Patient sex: M
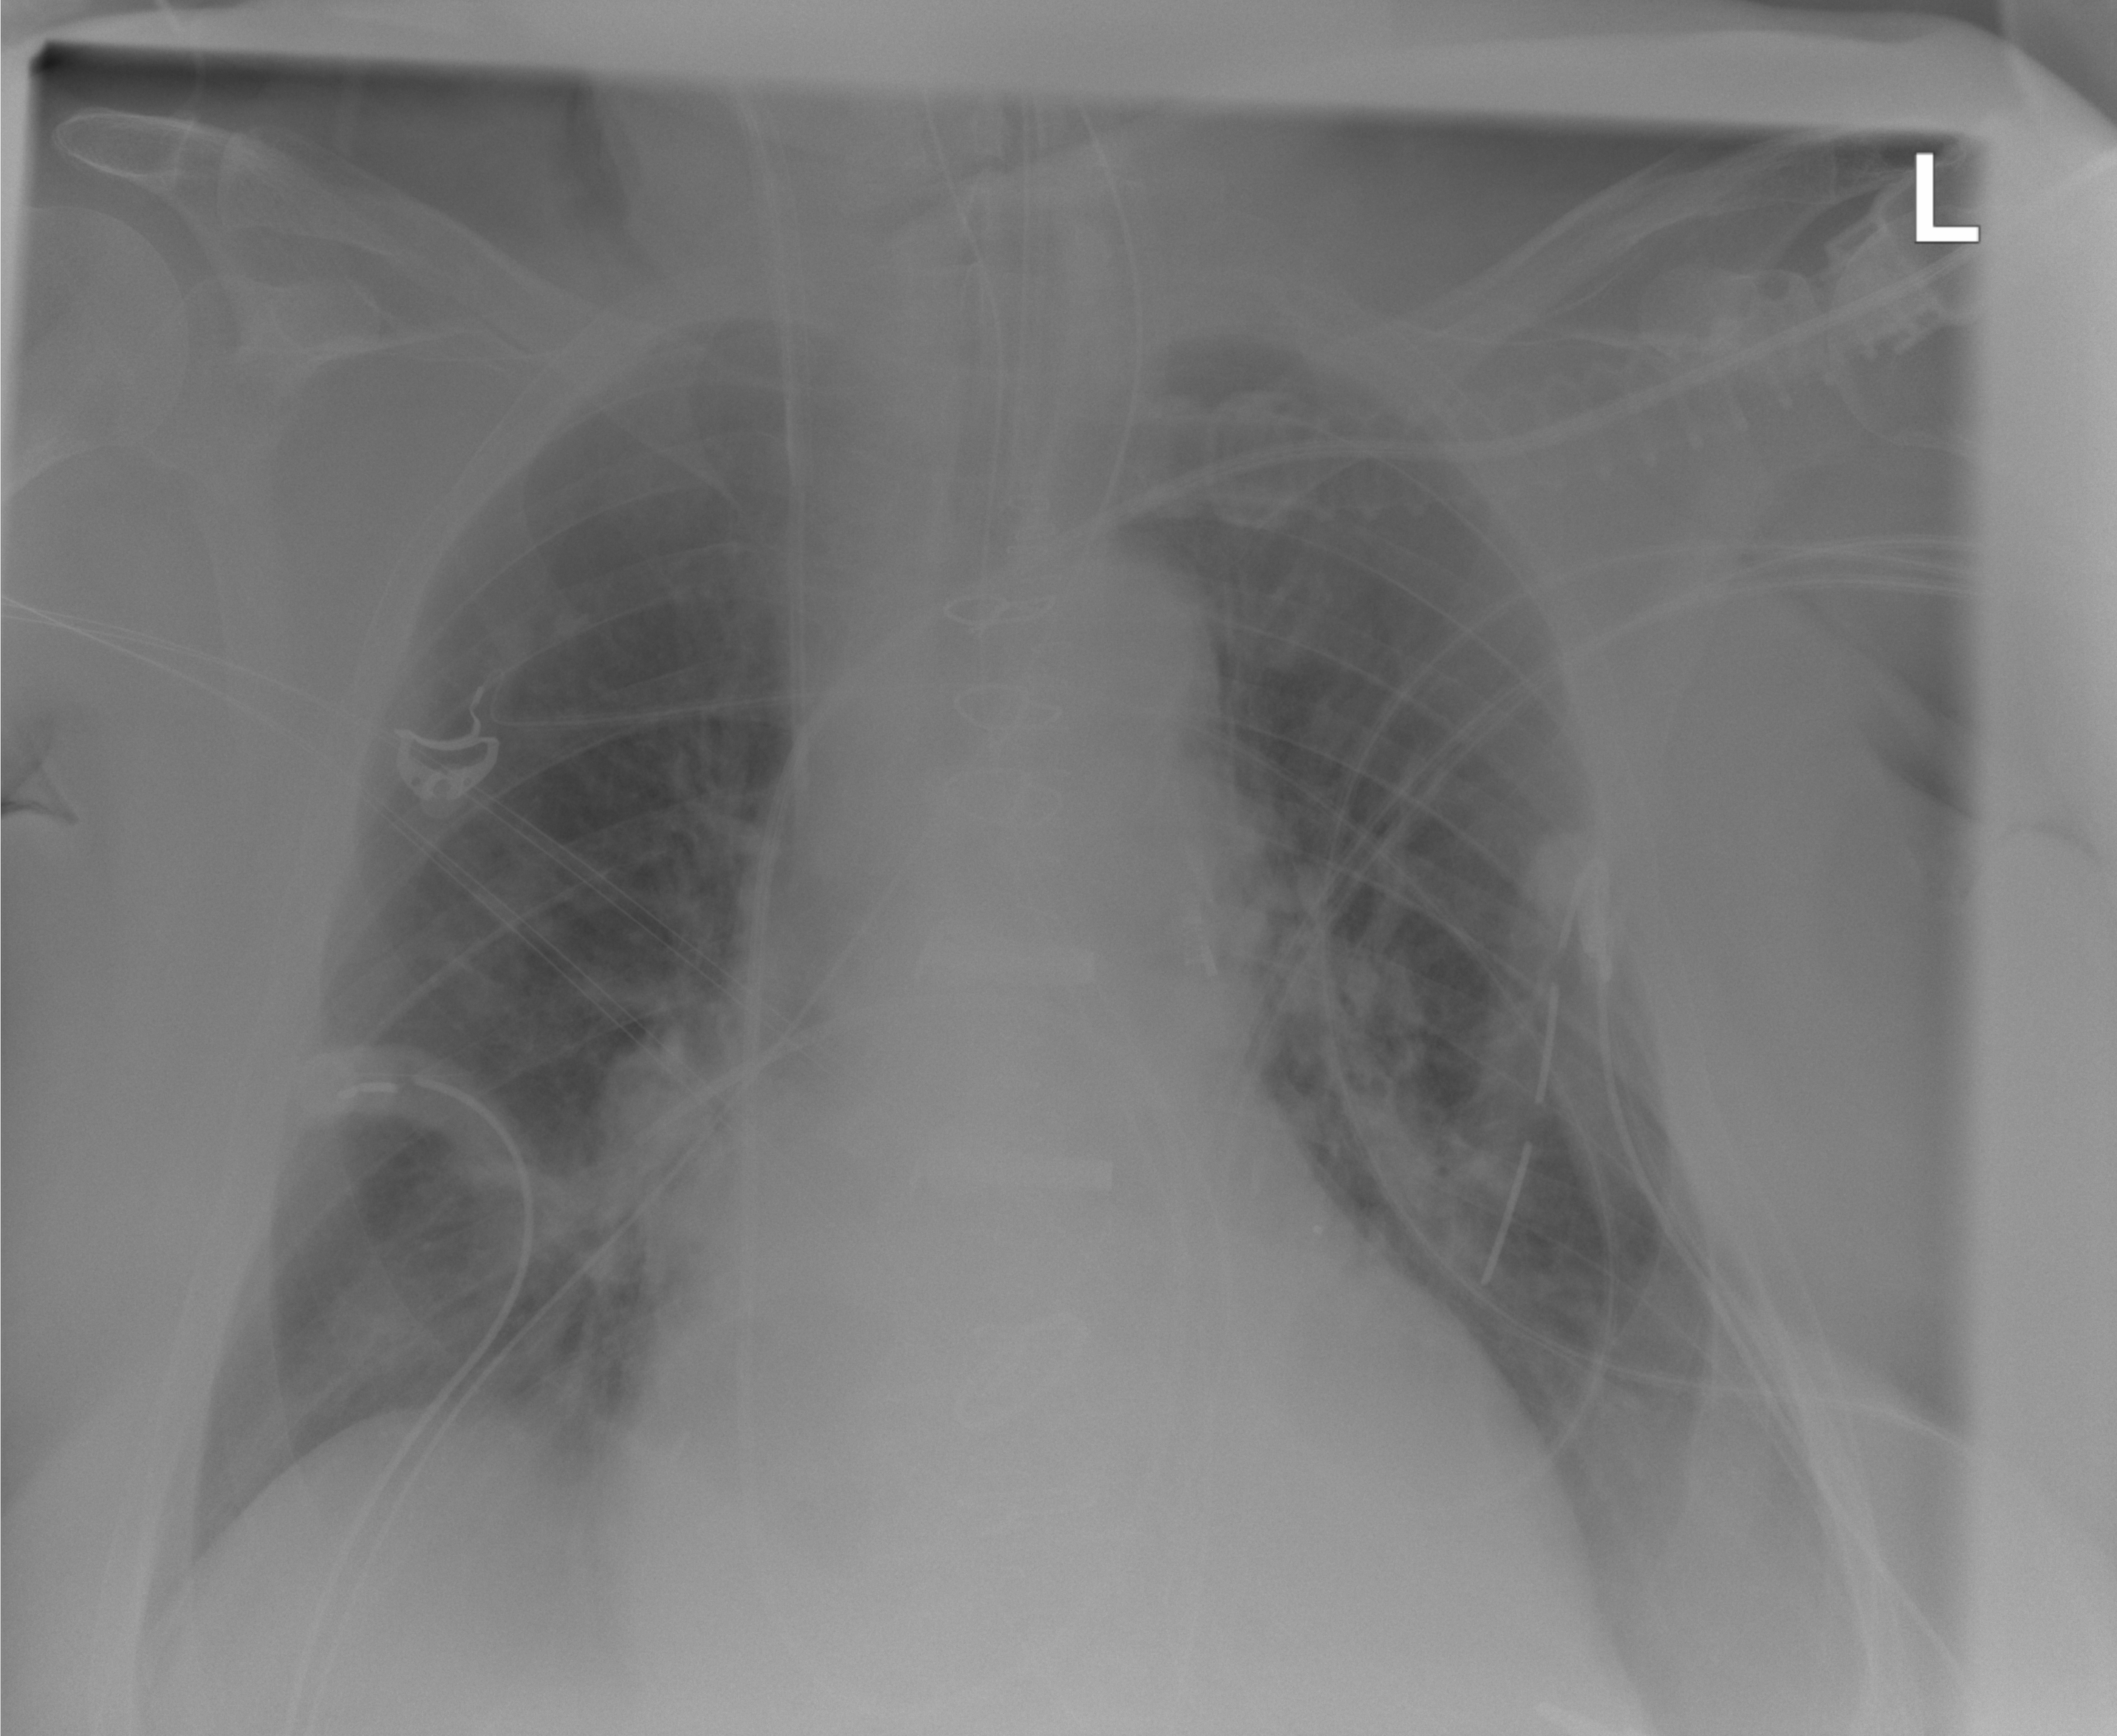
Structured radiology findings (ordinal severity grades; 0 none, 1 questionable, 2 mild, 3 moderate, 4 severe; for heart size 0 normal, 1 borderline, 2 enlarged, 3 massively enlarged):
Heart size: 2
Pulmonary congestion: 2
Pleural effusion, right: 0
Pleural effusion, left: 2
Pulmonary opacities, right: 0
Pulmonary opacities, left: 0
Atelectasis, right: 0
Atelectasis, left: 2